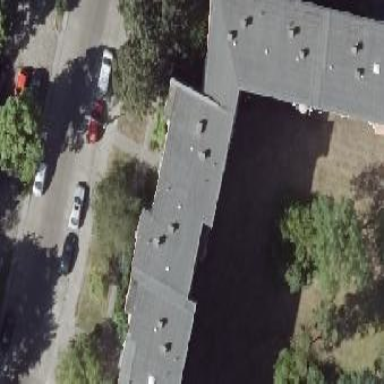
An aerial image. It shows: Apartment building with flat roof.